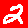
Digit: 2